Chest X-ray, PA view. Patient: 35 years old, sex F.
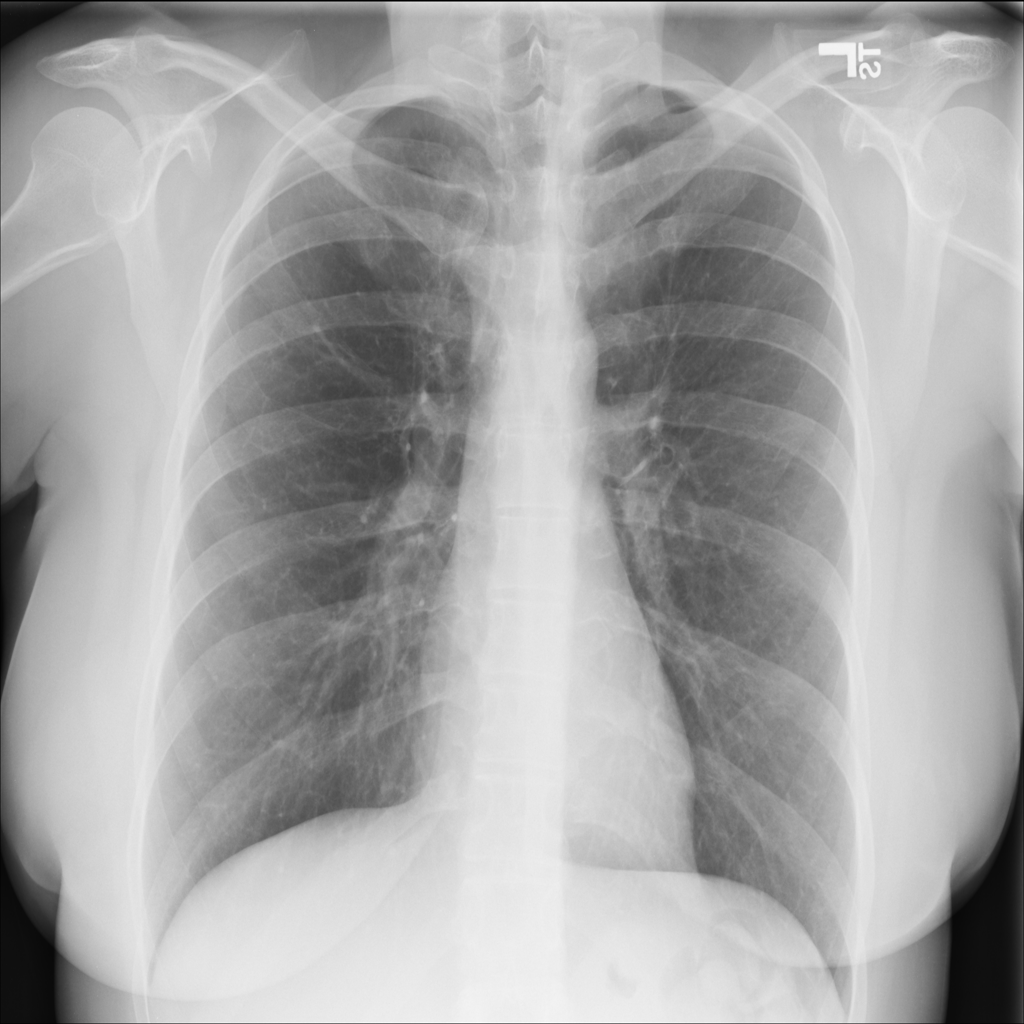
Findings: No Finding